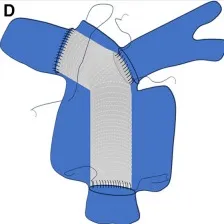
Pulmonary artery vascular management schematic. (D-F) represent schematic illustrations of involvement of the left pulmonary artery, right pulmonary artery, or bilateral pulmonary artery branches, respectively, with subsequent replacement.
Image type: radiology (x_ray)